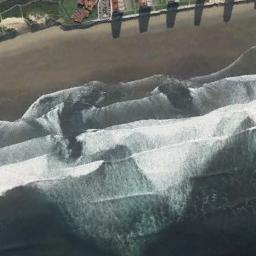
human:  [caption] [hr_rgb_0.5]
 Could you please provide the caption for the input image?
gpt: There was a lot of spray near the beach .

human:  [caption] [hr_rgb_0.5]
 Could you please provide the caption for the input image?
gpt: The beach is surrounded by blue water and waves breaking ashore  There are many buildings by the beach .

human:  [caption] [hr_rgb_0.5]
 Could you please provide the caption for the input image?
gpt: The beach with brown sand and some buildings on the beach .

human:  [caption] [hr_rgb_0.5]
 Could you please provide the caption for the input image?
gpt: There are many buildings and trees beside the beach .

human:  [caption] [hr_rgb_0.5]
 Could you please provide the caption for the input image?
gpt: Many buildings  are beside the beach .